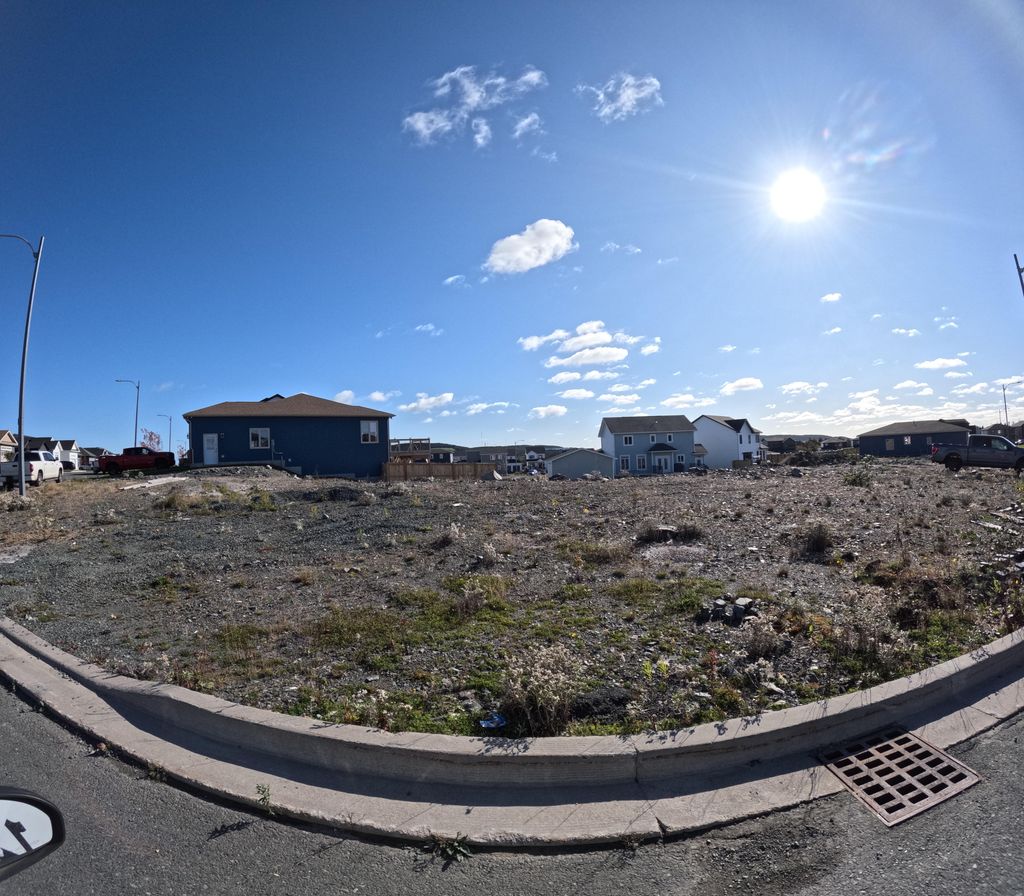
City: st_johns